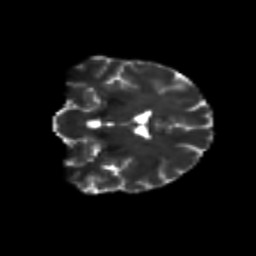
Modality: T2w
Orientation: coronal
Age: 32
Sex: female
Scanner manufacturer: siemens
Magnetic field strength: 3 T
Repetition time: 8.6 s
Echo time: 0.095 s